Question: Does anyone know how to remove this line from images which is showing up in IE

I have removed the images borders and text-decoration from the links using css
'''
body img {
border:none;
}
a img {
text-decoration:none;
}
'''
I can't figure out what else could be causing it.
It's not an underscore it is linking to the facebook page.
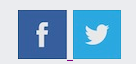
Answer: The decoration appears between the images and is therefore not selected by 'a img'. Try this:
'''
a { text-decoration:none; }
'''
As stated by <URL> you should consider to wrap this section somehow, so you can use a more specific selector, e.g.:
'''
.share-buttons a { text-decoration:none; }
'''